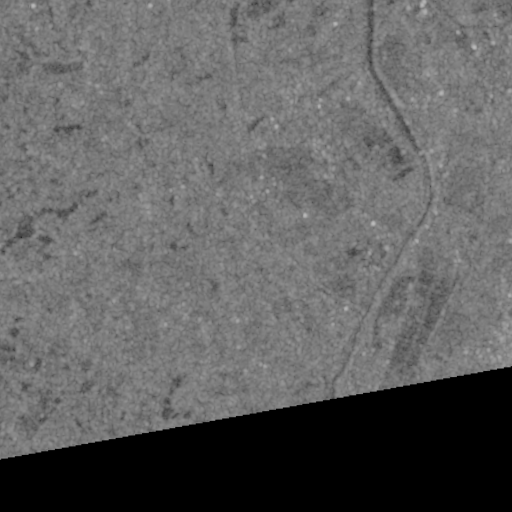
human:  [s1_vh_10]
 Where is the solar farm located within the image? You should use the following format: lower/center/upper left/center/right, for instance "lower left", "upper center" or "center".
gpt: The solar farm is located in the lower right of the image.
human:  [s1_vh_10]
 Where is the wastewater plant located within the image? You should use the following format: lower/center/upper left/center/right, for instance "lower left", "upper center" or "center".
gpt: The wastewater plant is located in the upper right of the image.
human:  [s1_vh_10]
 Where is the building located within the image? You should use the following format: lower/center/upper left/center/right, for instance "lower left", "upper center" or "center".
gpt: There is no building in the image.

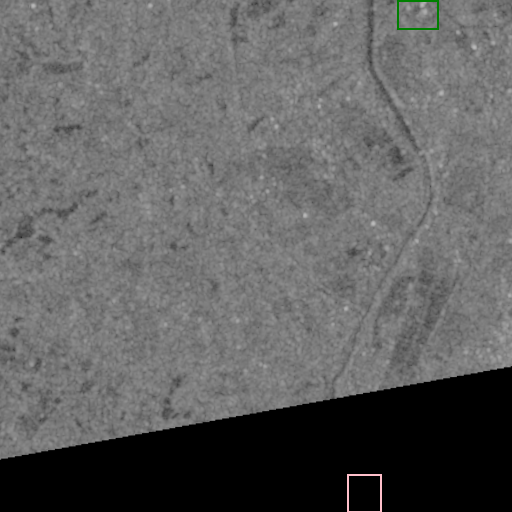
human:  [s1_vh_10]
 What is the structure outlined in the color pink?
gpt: The structure outlined in pink is a solar farm.
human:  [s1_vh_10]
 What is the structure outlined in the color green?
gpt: The structure outlined in green is a wastewater plant.
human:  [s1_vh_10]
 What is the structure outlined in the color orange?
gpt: There is no orange outline.